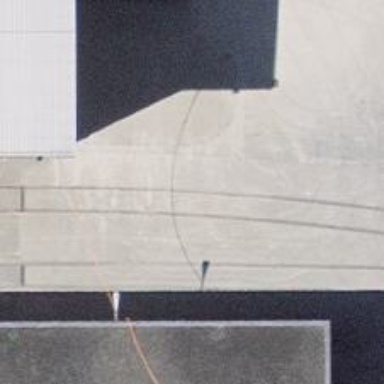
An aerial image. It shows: Single-track railway spur.